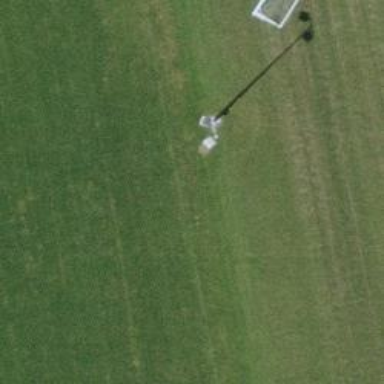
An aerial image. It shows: Mast structure.